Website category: sports
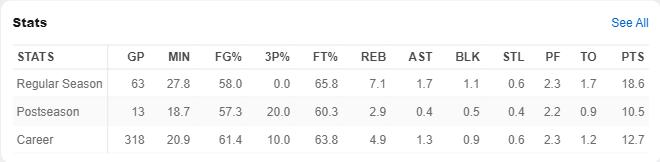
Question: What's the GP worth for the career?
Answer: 318

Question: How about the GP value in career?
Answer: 318

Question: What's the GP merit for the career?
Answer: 318

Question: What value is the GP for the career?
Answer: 318

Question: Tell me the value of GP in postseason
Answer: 13

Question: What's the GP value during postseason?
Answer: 13

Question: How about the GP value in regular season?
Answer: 63

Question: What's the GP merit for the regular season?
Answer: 63

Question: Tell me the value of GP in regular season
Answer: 63

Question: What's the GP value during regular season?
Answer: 63

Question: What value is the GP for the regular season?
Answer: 63

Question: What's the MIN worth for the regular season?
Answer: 27.8

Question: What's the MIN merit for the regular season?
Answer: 27.8

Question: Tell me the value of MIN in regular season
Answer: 27.8

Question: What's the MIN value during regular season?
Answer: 27.8

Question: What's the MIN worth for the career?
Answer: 20.9

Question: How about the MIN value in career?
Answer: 20.9

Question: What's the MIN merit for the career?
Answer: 20.9

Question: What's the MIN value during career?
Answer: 20.9

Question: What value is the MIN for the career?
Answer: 20.9

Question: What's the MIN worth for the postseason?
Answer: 18.7

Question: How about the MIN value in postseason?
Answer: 18.7

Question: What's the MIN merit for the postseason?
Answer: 18.7

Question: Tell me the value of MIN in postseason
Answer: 18.7

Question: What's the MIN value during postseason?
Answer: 18.7

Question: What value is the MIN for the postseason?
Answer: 18.7

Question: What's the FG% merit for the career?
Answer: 61.4

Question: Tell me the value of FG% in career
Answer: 61.4

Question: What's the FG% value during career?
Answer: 61.4

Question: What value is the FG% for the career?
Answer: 61.4

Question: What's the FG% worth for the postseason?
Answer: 57.3

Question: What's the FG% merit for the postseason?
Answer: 57.3

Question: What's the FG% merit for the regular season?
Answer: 58.0

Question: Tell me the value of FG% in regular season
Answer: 58.0

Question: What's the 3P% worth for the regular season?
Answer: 0.0

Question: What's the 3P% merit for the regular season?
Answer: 0.0

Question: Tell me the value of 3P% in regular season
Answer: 0.0

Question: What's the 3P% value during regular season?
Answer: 0.0

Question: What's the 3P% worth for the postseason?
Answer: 20.0

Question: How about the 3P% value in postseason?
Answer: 20.0

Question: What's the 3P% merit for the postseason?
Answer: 20.0

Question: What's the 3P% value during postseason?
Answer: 20.0

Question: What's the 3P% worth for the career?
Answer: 10.0

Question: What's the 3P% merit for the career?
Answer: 10.0

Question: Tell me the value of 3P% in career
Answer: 10.0

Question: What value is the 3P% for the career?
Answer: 10.0

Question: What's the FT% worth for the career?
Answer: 63.8

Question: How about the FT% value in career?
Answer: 63.8

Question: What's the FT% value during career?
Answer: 63.8

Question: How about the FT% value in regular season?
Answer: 65.8

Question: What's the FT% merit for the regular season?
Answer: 65.8

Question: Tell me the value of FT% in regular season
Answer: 65.8

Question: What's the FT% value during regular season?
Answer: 65.8

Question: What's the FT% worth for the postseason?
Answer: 60.3

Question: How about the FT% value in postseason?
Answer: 60.3

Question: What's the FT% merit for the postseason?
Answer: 60.3

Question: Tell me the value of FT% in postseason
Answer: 60.3

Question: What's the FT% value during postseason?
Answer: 60.3

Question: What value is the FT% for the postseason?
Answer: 60.3

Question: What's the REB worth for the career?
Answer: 4.9

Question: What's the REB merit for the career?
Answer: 4.9

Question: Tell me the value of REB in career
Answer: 4.9

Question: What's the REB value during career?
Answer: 4.9

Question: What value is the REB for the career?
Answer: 4.9